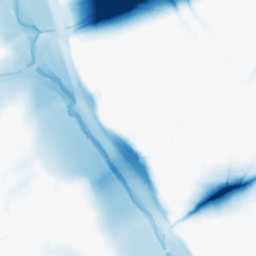
Category: morphological
Decomposition family: morphological
Decomposition parameters: operation: closing
size: 50
Upsampling method: sinc_hamming
Upsampling parameters: scale: 4
kernel_size: 8
Upsampling scale: 4